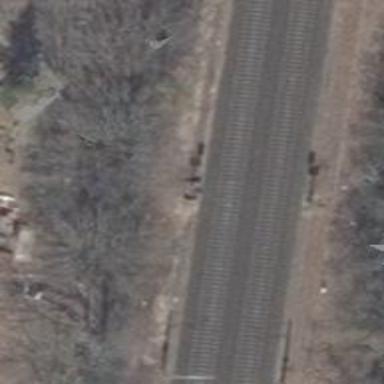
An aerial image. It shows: Light railway signal with repeated crossing indication.